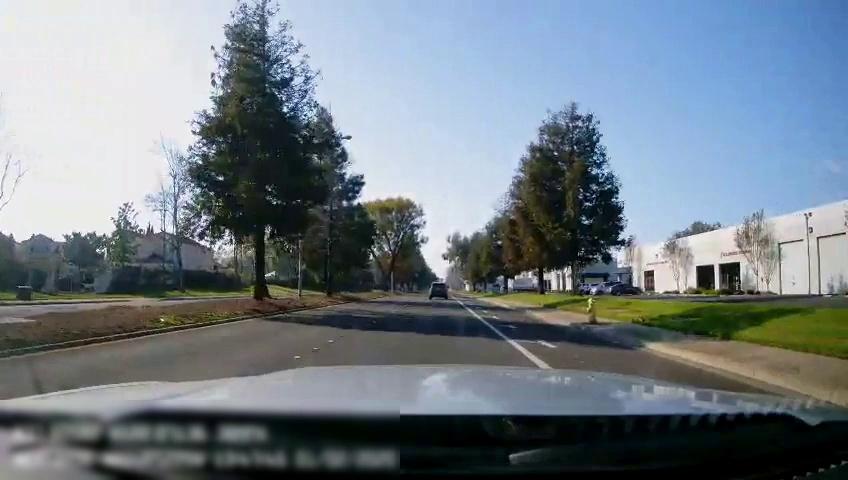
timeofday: Day
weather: Sunny
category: Drivable Space
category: Drivable Space
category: Vehicles | Car
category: Vehicles | Car
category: Vehicles | SUV
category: Lanes | Current Lane
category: Lanes | Current Lane